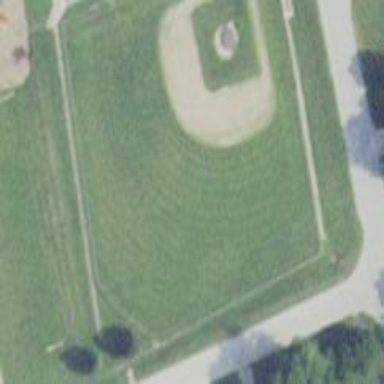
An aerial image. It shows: Baseball pitch for leisure land.